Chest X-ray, AP view. Patient: 55 years old, sex M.
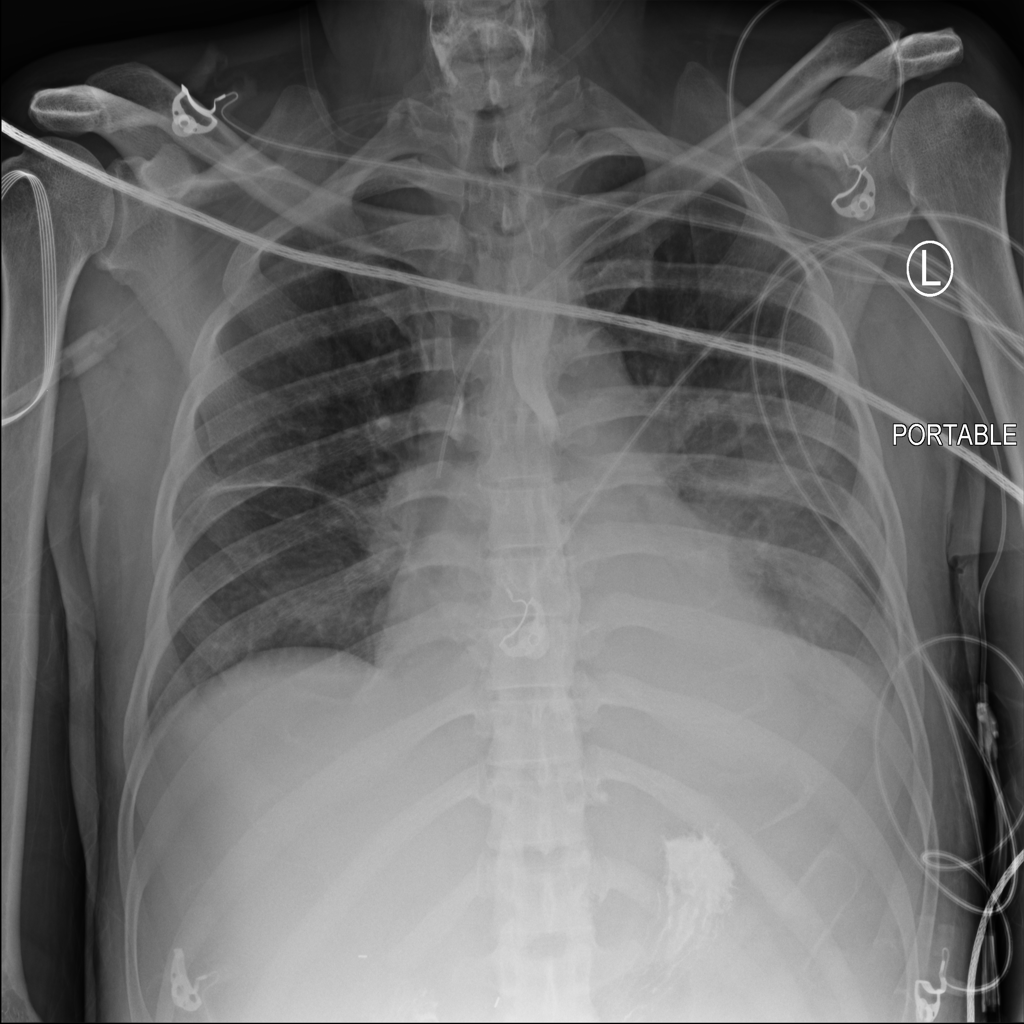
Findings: Atelectasis, Infiltration